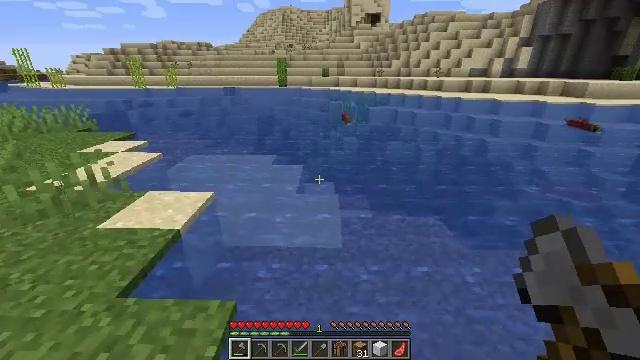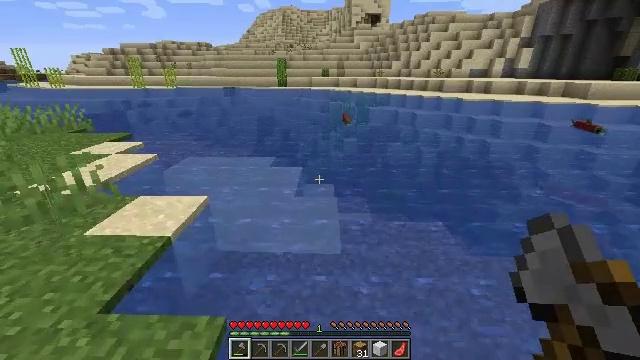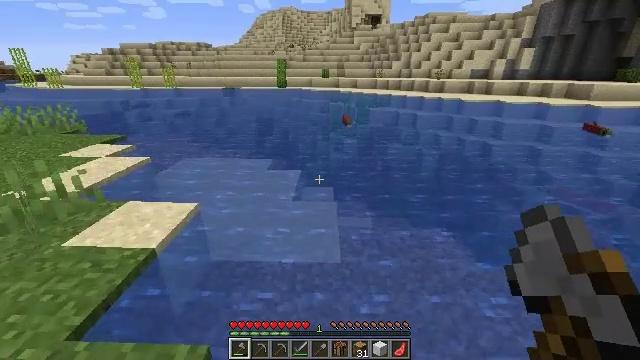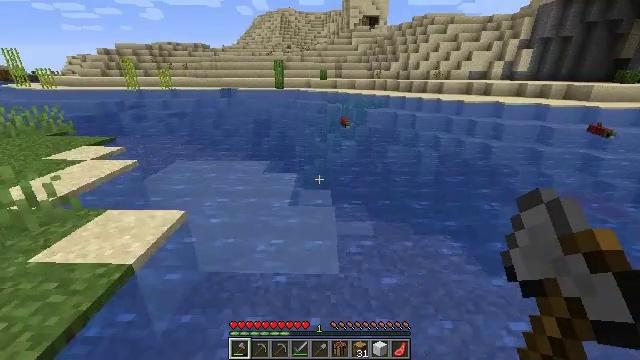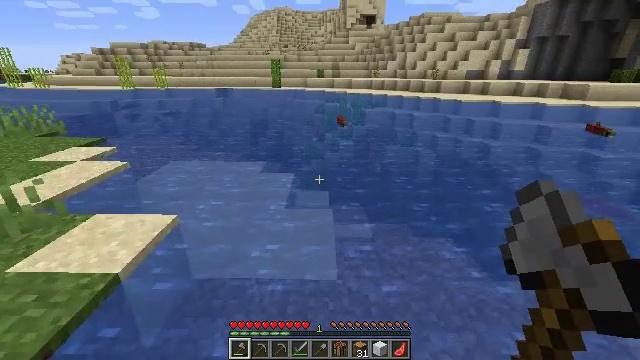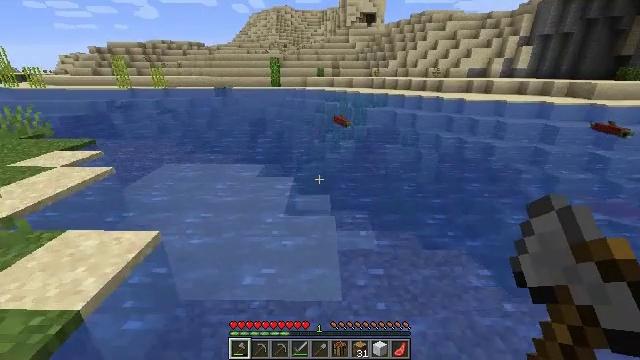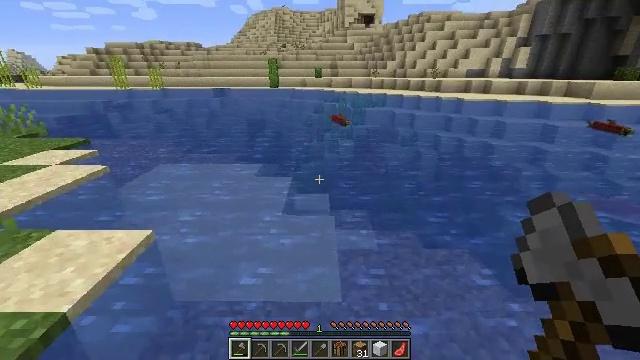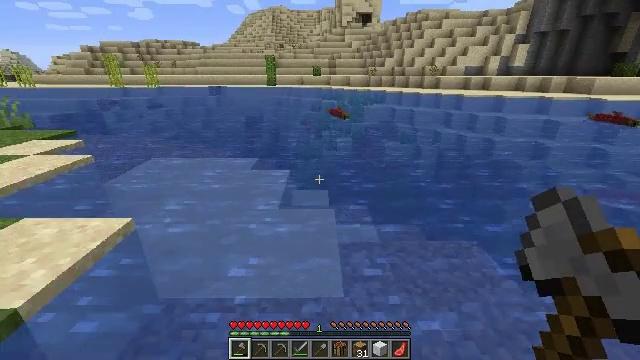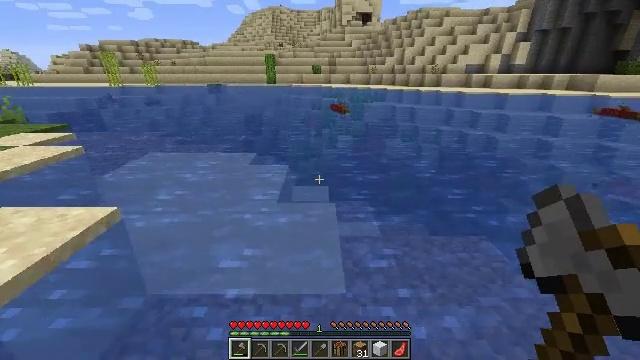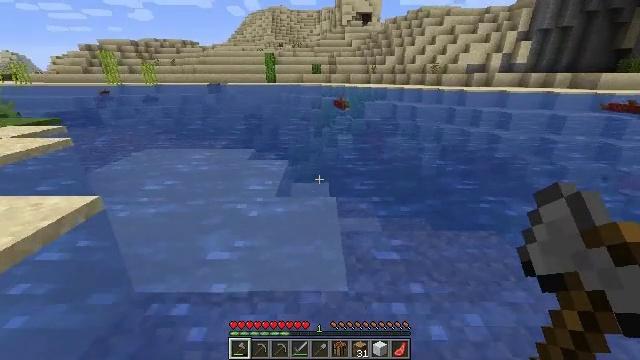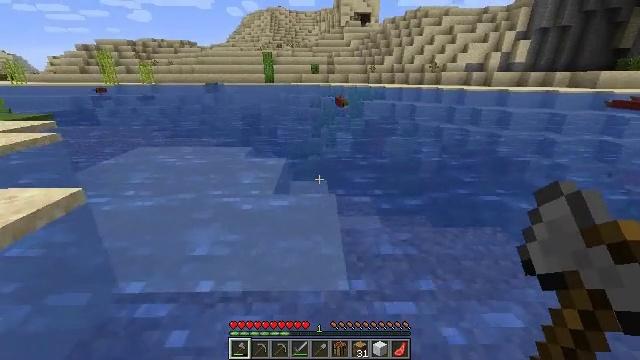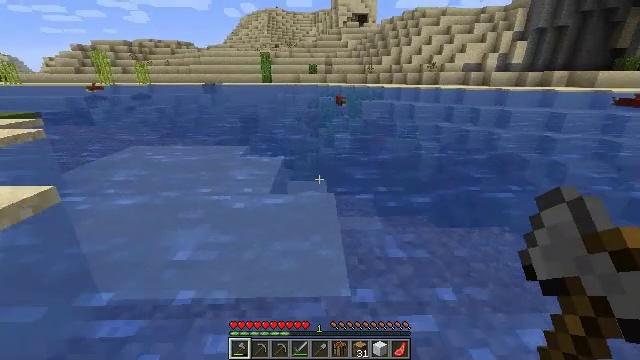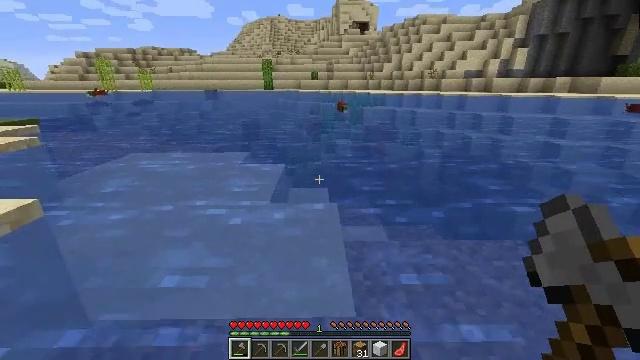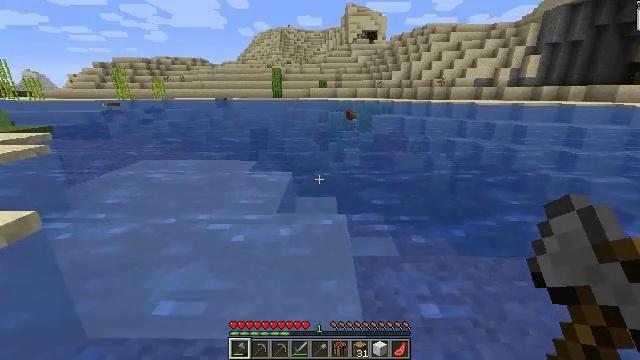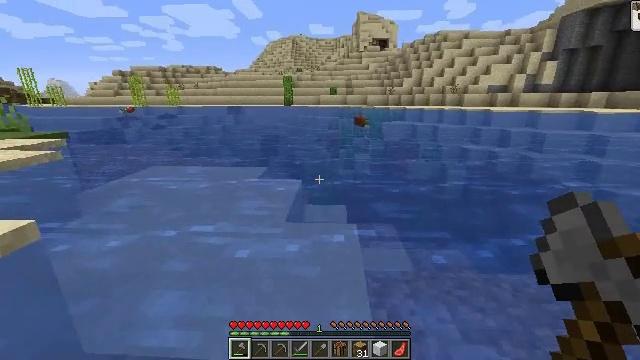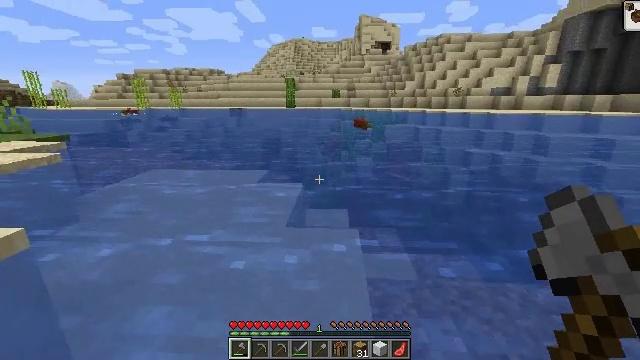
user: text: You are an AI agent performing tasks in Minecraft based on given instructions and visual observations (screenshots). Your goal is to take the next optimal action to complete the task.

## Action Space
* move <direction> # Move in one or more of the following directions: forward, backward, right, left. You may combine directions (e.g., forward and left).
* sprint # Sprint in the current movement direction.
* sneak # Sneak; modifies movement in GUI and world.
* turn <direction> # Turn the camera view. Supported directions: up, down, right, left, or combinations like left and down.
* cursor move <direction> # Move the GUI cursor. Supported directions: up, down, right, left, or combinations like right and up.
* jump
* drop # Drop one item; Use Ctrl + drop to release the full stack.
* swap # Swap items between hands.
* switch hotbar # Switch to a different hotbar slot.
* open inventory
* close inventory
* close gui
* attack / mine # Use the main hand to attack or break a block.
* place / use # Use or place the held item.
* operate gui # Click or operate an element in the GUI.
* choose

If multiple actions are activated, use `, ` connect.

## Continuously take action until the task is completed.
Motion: motion action
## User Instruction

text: Hunt a salmon.
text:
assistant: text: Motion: move forward
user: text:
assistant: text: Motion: move forward
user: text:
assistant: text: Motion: move forward
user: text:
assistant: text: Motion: move forward
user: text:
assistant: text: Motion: move forward
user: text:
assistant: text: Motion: move forward
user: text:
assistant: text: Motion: move forward
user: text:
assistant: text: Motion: move forward
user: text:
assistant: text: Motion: move forward
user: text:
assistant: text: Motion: move forward
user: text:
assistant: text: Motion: move forward
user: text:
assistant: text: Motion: move forward, turn up
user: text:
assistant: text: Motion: move forward, turn left and up
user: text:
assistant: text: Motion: move forward, turn left and up
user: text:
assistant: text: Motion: move forward, jump
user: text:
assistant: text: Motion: move forward, jump
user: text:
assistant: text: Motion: move forward, jump
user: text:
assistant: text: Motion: move forward, turn left and down, jump
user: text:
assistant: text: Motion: move forward, turn left, jump
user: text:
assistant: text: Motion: move forward, turn left, jump
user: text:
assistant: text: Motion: move forward
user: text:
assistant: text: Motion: move forward
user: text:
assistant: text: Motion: move forward
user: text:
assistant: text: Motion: move forward
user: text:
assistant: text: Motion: move forward, turn left
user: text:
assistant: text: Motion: move forward
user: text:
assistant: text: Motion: move forward
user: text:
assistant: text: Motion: move forward
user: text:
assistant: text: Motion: move forward
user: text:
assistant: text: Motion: move forward, turn right